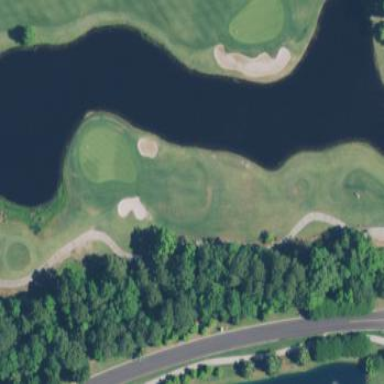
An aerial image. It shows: Golf fairway surrounded by grass.